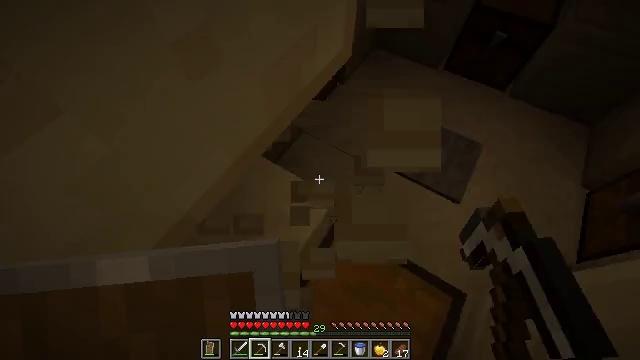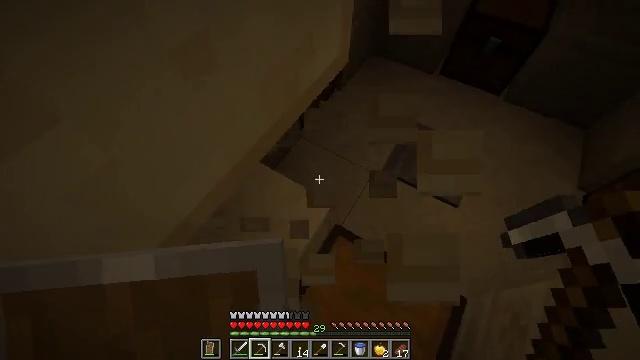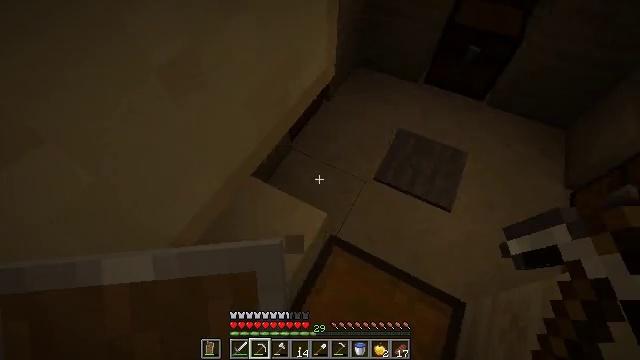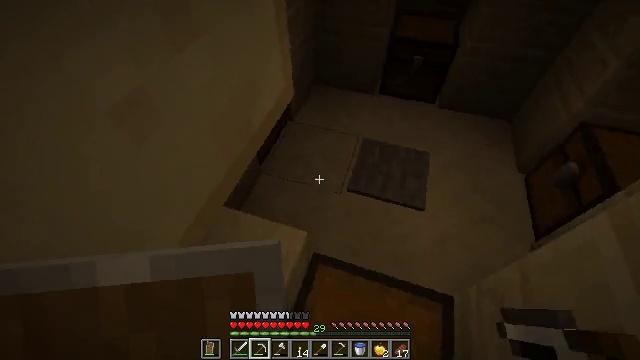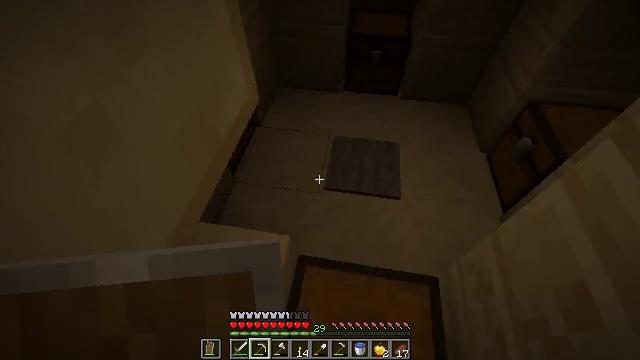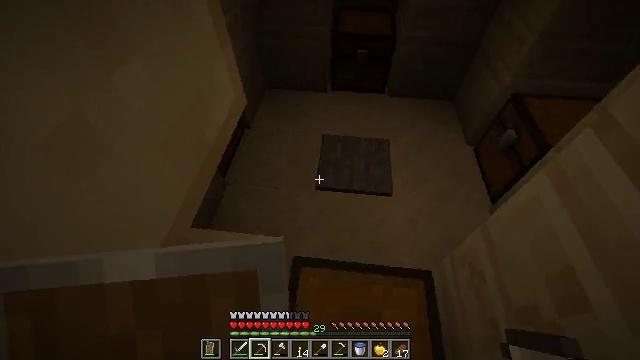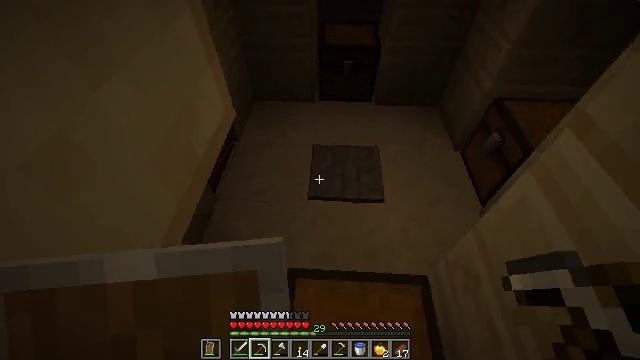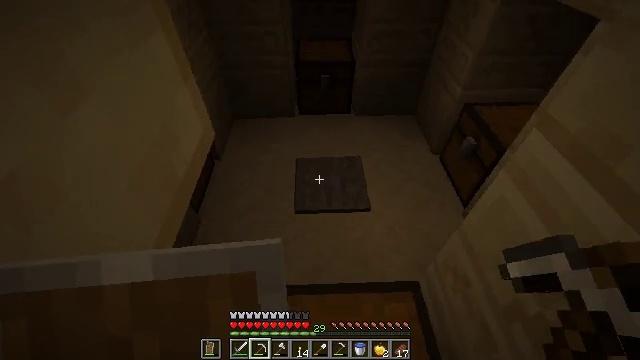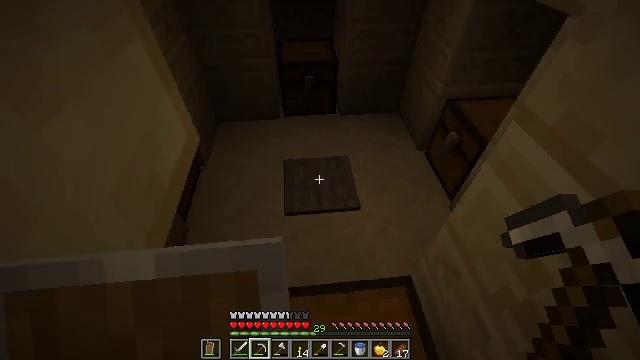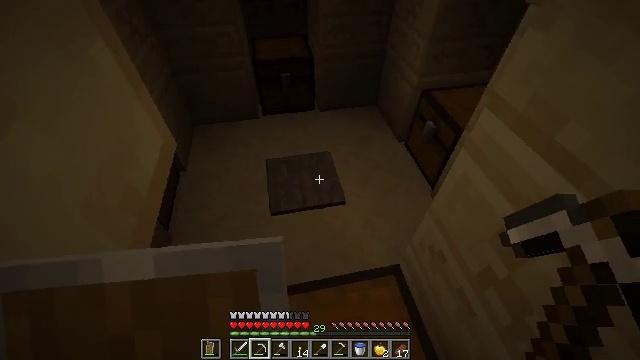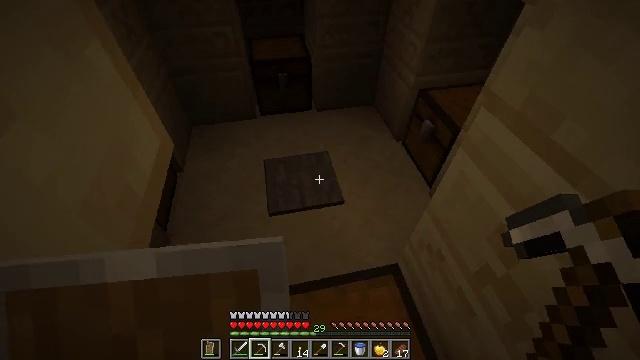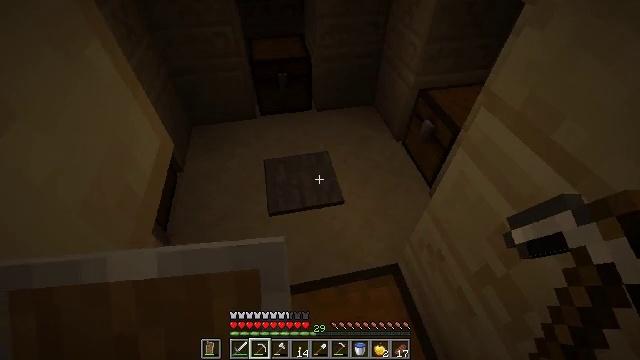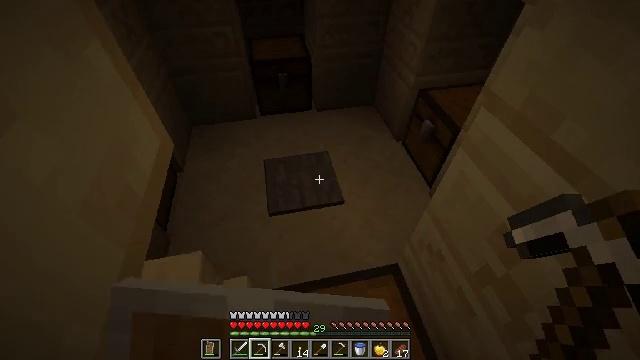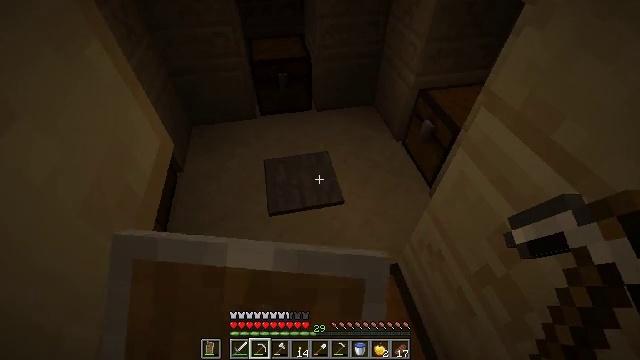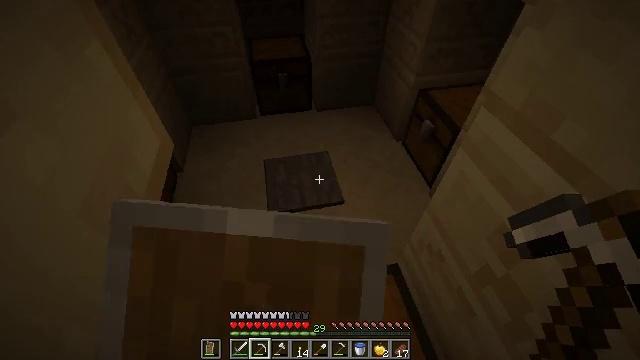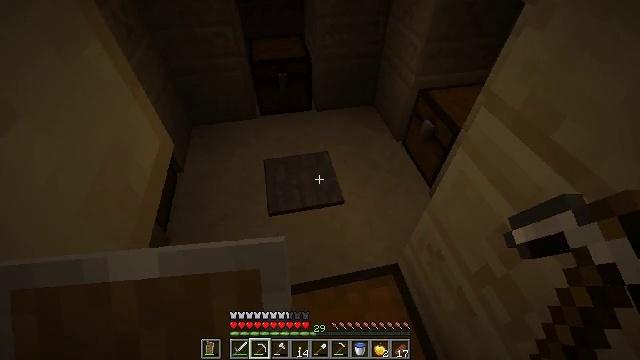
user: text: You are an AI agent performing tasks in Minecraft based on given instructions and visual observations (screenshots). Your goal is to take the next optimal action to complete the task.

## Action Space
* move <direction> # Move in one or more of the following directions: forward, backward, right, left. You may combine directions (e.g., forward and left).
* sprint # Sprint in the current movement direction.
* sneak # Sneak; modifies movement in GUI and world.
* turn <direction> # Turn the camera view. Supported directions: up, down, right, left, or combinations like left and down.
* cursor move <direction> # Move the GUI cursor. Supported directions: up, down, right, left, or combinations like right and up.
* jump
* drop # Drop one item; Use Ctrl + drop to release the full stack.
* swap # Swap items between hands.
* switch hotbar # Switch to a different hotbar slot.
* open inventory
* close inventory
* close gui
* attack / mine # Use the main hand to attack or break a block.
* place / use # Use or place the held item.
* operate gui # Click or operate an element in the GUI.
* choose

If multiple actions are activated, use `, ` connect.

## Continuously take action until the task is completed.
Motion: motion action
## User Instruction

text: Mine the stone pressure plate.
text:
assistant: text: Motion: turn up
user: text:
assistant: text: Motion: turn right and up
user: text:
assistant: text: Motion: turn right and up
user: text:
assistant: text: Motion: turn right
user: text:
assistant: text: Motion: turn right
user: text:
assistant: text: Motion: turn right and up
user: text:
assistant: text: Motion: turn right and up
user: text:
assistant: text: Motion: turn right
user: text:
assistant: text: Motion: turn right
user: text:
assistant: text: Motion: no_op
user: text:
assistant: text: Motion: no_op
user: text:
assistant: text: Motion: use / place
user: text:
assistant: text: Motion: use / place
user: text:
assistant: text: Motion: use / place
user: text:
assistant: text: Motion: no_op
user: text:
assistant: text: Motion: no_op
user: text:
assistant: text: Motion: no_op
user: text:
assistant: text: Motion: no_op
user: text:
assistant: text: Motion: no_op
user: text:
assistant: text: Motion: attack / mine
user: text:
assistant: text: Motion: attack / mine
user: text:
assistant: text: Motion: attack / mine
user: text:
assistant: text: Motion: attack / mine
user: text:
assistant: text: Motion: attack / mine
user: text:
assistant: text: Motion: attack / mine
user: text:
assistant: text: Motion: attack / mine
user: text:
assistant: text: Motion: attack / mine
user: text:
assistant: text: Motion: attack / mine
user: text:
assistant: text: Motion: attack / mine
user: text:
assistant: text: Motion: no_op